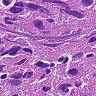
Metastatic tissue present: yes